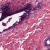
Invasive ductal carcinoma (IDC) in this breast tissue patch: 0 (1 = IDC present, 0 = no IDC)